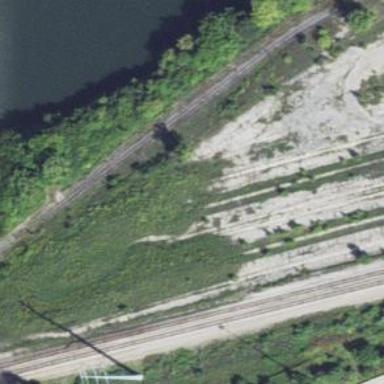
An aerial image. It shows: Abandoned railway.